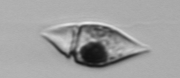
Label: Amphidinium